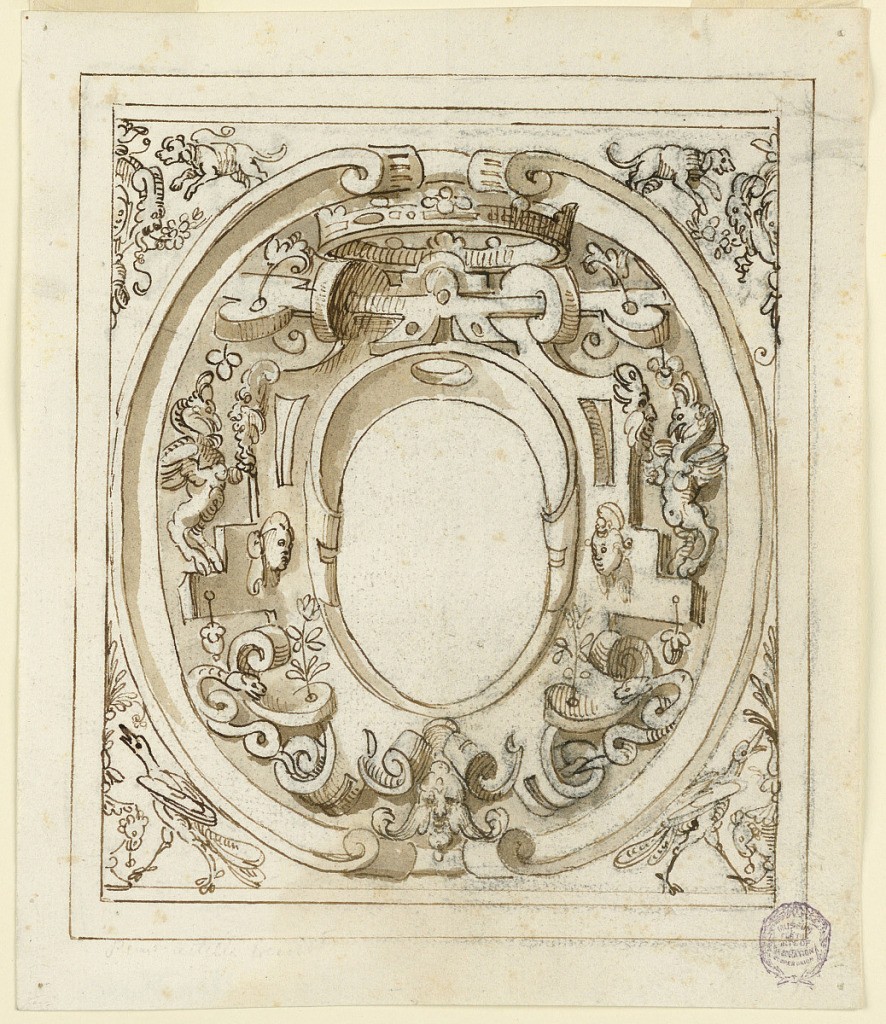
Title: Grotesque Design
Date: early 17th century
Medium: Charcoal, pen and bistre, brush and wash on paper
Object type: Drawing
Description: Oval escutcheon within a rectangular frame. The spandrels show digs and birds. At center, a grotesque frame of masks, snakes and a large crown.